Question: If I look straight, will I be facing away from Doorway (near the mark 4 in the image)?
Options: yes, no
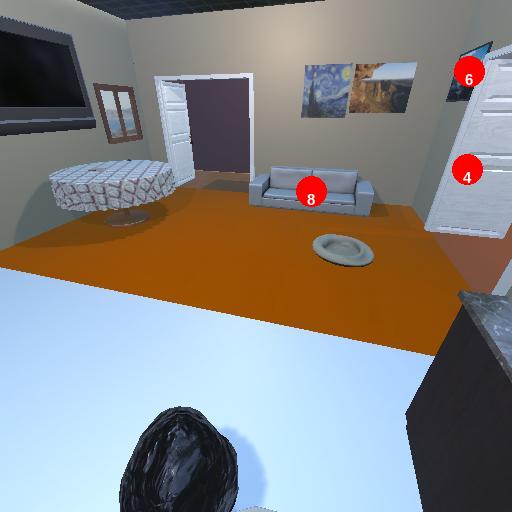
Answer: yes